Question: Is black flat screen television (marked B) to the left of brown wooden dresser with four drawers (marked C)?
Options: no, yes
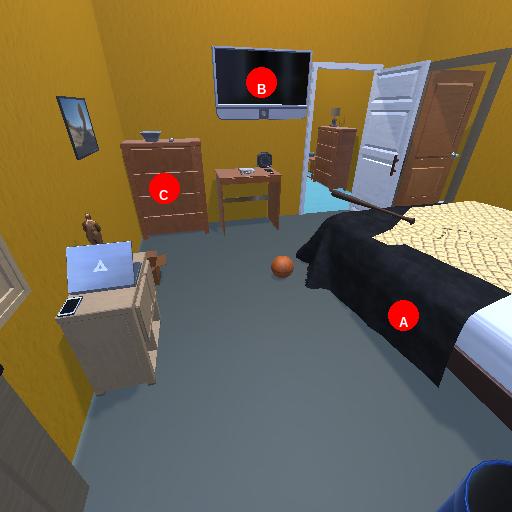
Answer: no